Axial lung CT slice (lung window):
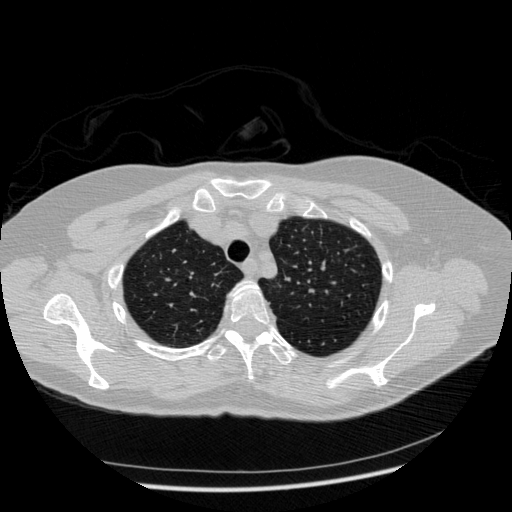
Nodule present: no